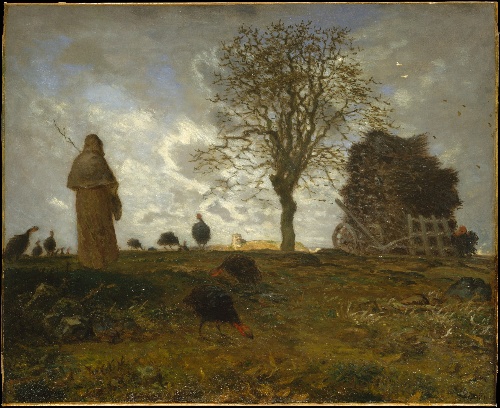
Title: Autumn Landscape with a Flock of Turkeys
Artist: Jean-François Millet
Artist bio: French, Gruchy 1814–1875 Barbizon
Date: 1872–73
Object type: Painting
Classification: Paintings
Medium: Oil on canvas
Dimensions: 31 7/8 x 39 in. (81 x 99.1 cm)
Department: European Paintings
Credit line: Mr. and Mrs. Isaac D. Fletcher Collection, Bequest of Isaac D. Fletcher, 1917
Accession year: 1917
Repository: Metropolitan Museum of Art, New York, NY
Tags: Turkeys|Landscapes|Autumn